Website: slack
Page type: billing-address
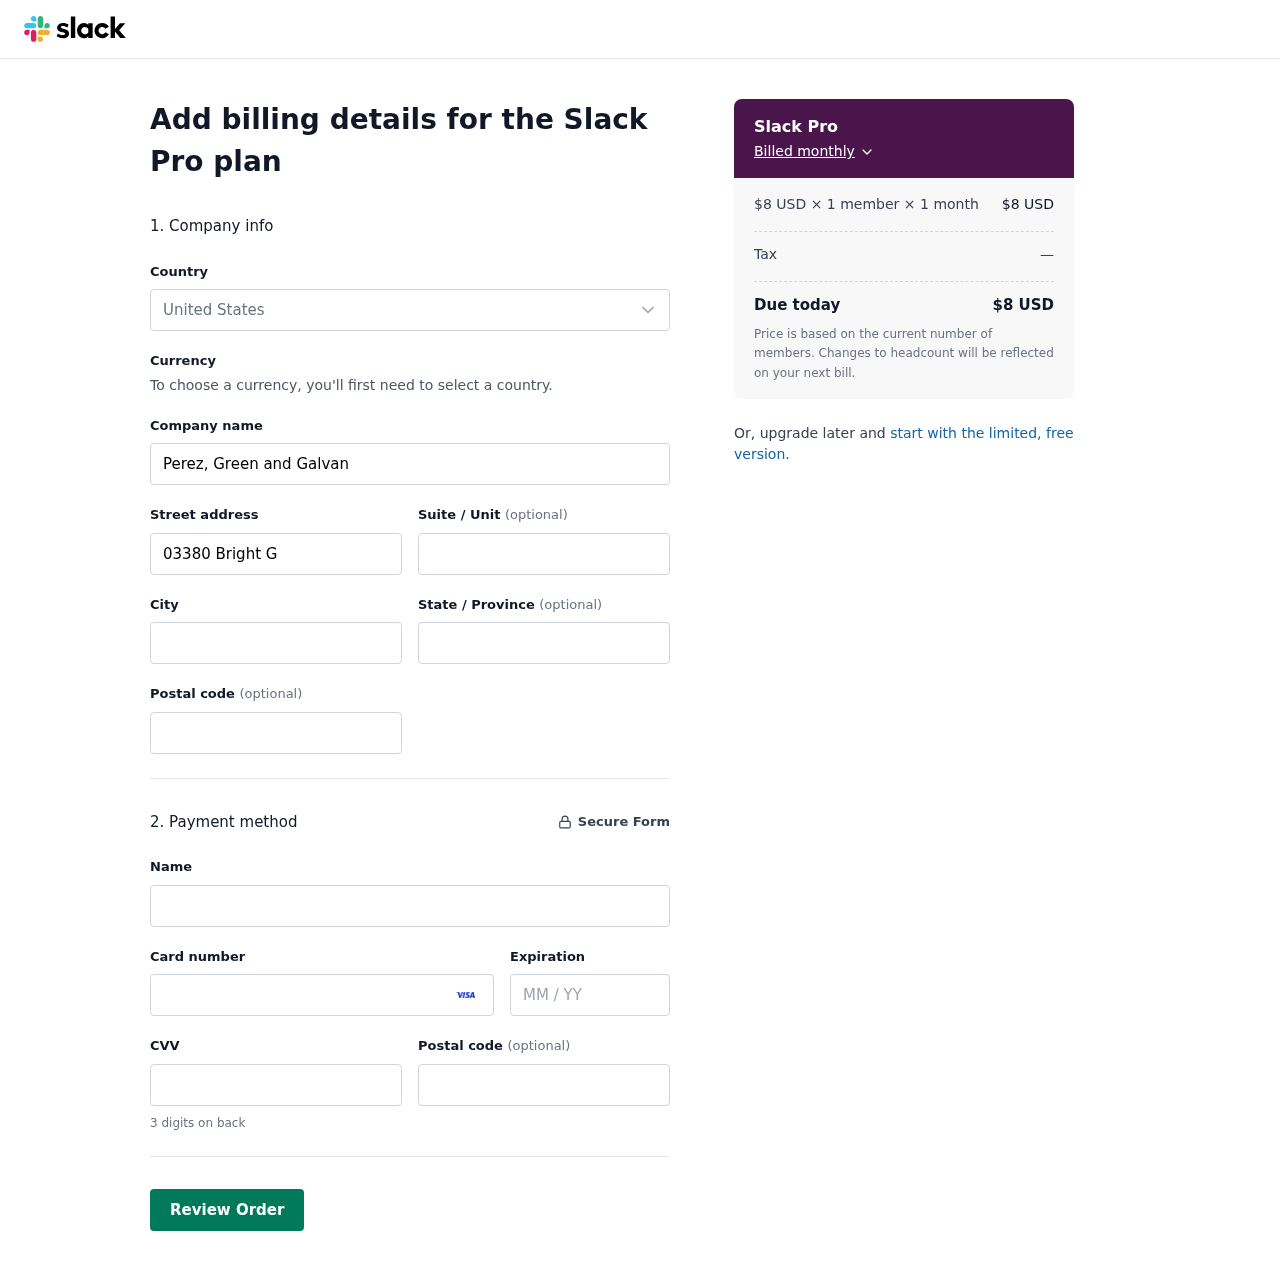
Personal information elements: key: PII_CARD_CVV
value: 955
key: PII_CARD_EXPIRY
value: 09/27
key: PII_CARD_NUMBER
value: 4146 0891 1957 2386
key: PII_CITY
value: South Matthew
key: PII_COMPANY
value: Perez, Green and Galvan
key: PII_COUNTRY
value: United States
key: PII_FULLNAME
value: Gary Rodriguez
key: PII_POSTCODE
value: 95327
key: PII_POSTCODE2
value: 05512
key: PII_STATE
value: Massachusetts
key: PII_STREET
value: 03380 Bright Groves
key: PII_STREET2
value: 9382 Hill Plains Suite 657
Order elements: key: ORDER_PLAN_PRICE
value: $8 USD
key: ORDER_NUM_MEMBERS
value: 1 member
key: ORDER_NUM_MONTHS
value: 1 month
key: ORDER_SUBTOTAL
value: $8 USD
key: ORDER_TAX
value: —
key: ORDER_TOTAL
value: $8 USD